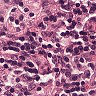
Metastatic tissue present: no